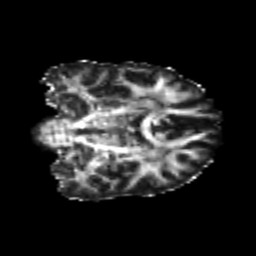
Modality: FA
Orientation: coronal
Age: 24
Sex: female
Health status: healthy
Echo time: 0.074 s